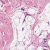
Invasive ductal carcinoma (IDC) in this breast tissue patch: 0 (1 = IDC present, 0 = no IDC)